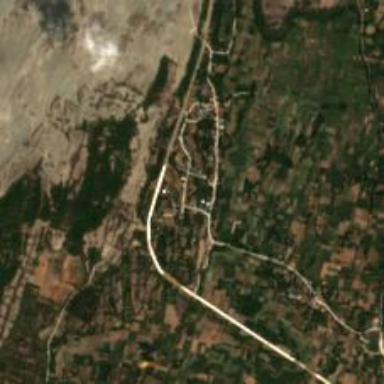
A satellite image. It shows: Village.